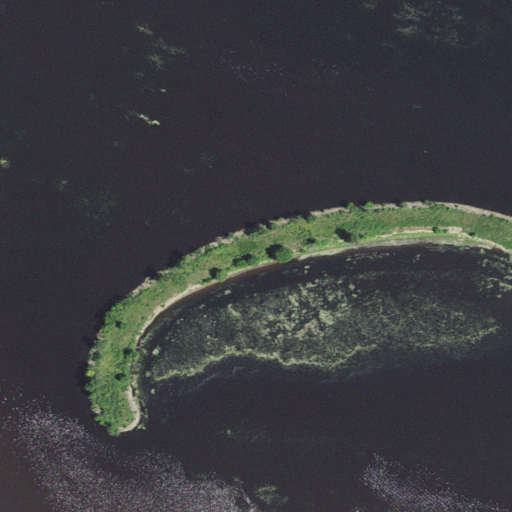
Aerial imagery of island in Wisconsin named Broken Gun Island containing open water and herbaceous wetlands